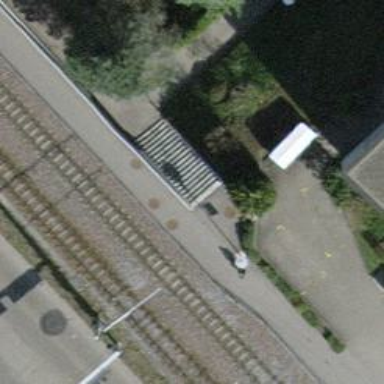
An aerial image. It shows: Set of steps on the road.